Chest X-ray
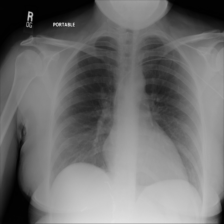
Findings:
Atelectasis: negative
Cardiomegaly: negative
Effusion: negative
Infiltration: negative
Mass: negative
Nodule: negative
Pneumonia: negative
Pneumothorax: negative
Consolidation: negative
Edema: negative
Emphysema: negative
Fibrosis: negative
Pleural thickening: negative
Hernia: negative